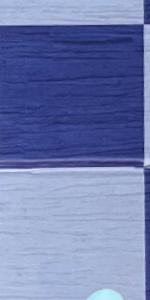
Label: Empty